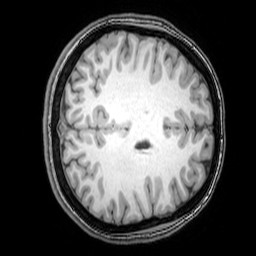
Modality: T1w
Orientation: axial
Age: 24
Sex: female
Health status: healthy
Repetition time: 0.081 s
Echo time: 0.037 s